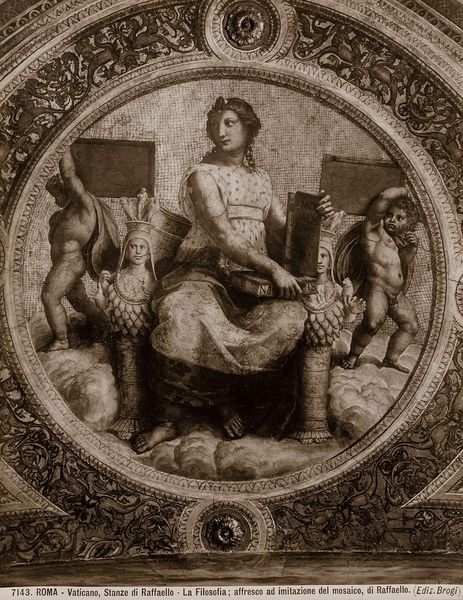
Titel: Roma - Vaticano. Stanze di Raffaello. La Filosofia. Affresco ad imitazione del mosaico, di Raffaello
Künstler: Giacomo Brogi
Standort: Hamburg
Institution: Museum für Kunst und Gewerbe Hamburg
Schlagwörter: malerei, silber, foto, fotografie, photographie, photo, vatikan, fresko, raffael, philosophie, personifikationen, stanzen, lichtbild, silbergelatine, stanza, historische, kunstgeschichte, la, raffaello, brom, bildwerke, filosofia, angewandte und bildende kunst, hessische systematik, silbergelatinepapier, bromsilbergelatinepapier, entwicklungspapier, gelatinepapier, schwarzweißpositivverfahren, silbersalzverfahren, schwarzweißfotografie, gebäude, örtlichkeit, straße, stätte, reproduktionsfotografie, kunstreproduktion, reproduktionsphotographie, stanze, segnatura